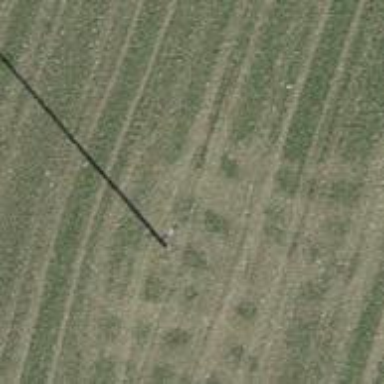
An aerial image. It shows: Power pole.